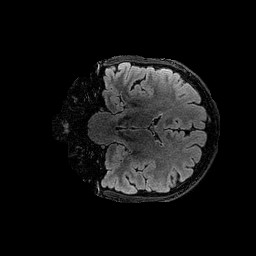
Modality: FLAIR
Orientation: coronal
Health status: ill
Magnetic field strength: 3 T